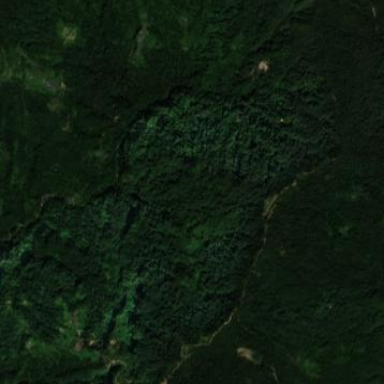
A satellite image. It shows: Serene woodland landscape.